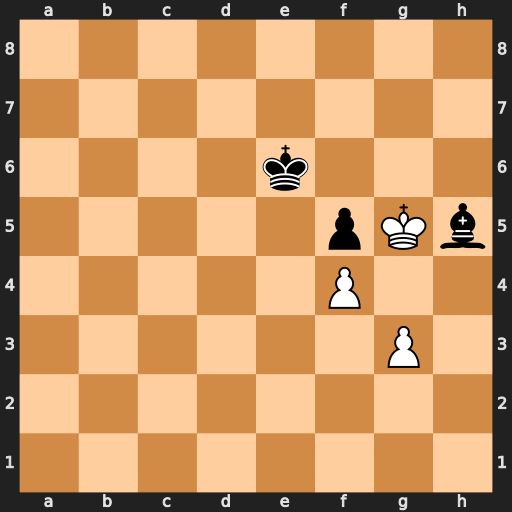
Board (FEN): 8/8/4k3/5pKb/5P2/6P1/8/8
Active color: w
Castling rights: -
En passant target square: -
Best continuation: Kxh5 Kf6 Kh6